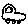
Label: car